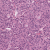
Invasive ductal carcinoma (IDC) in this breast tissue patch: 1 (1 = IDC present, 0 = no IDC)